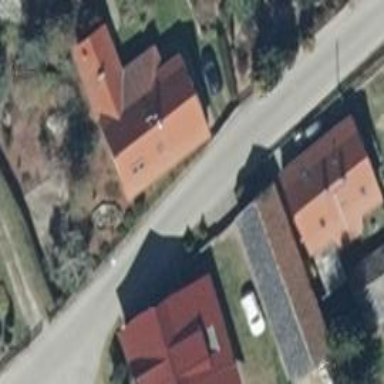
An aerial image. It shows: Red house with flat roof.